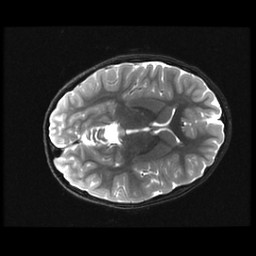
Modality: T2w
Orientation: axial
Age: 9
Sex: female
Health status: ill
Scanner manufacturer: ge
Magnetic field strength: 3 T
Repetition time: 7.5 s
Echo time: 0.1007 s